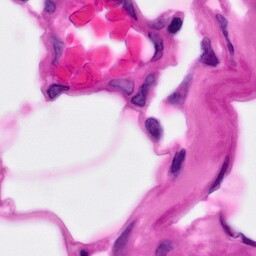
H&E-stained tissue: Pancreatic